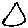
Label: triangle